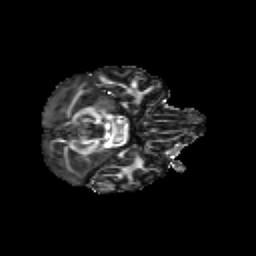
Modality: FA
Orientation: axial
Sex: female
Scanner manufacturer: siemens
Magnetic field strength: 3 T
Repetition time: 5 s
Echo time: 0.071 s